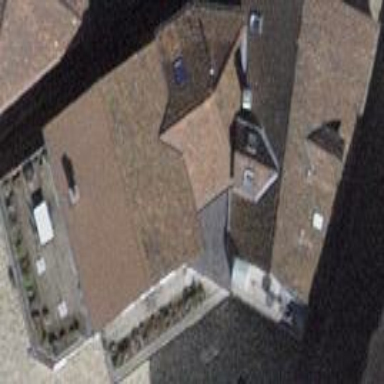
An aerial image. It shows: Building with tiled roof.